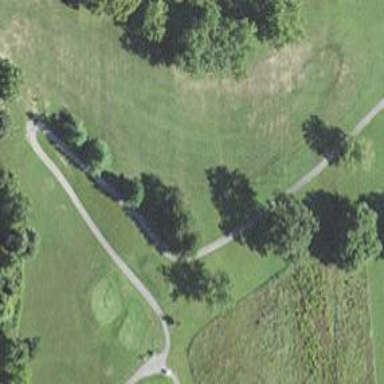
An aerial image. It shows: View of golf hole.